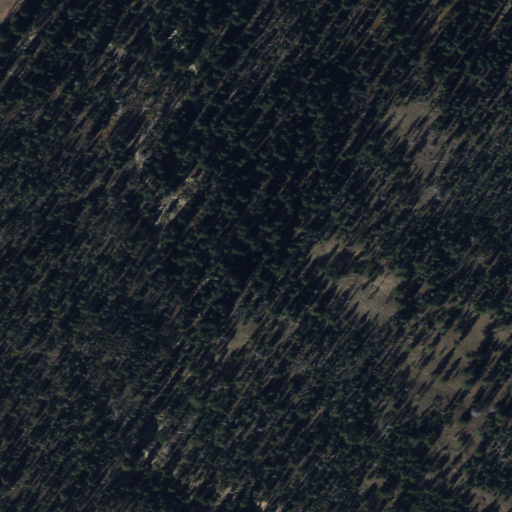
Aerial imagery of valley in Idaho named Jakes Gulch containing only evergreen forest